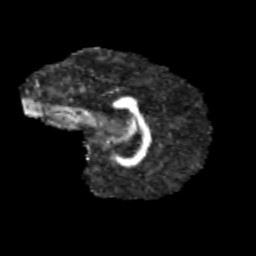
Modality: FA
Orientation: sagittal
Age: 14
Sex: female
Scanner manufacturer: siemens
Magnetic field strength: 3 T
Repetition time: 3.8 s
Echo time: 0.07 s